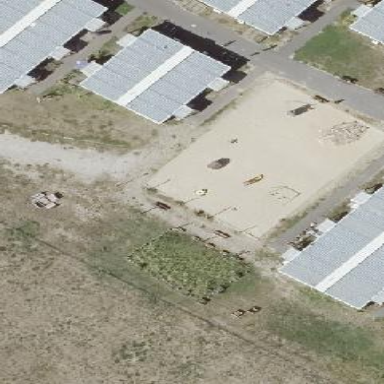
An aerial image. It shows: Playground with sandy surface.